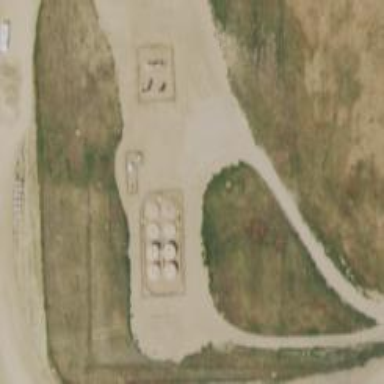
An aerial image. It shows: Storage tank with man-made structure.